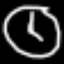
Label: clock